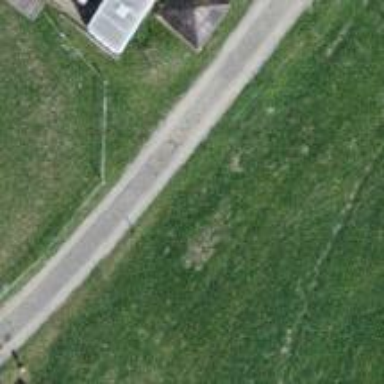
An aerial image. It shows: Paved track road with grade1 track type.